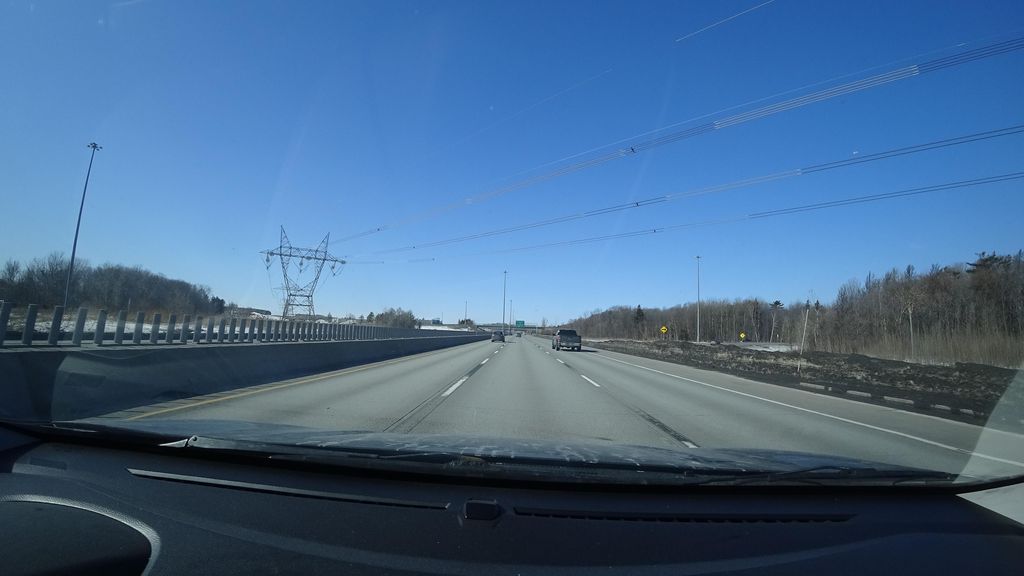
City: quebec_city